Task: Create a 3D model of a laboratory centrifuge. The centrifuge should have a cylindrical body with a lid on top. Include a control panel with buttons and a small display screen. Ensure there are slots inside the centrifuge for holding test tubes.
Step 131:
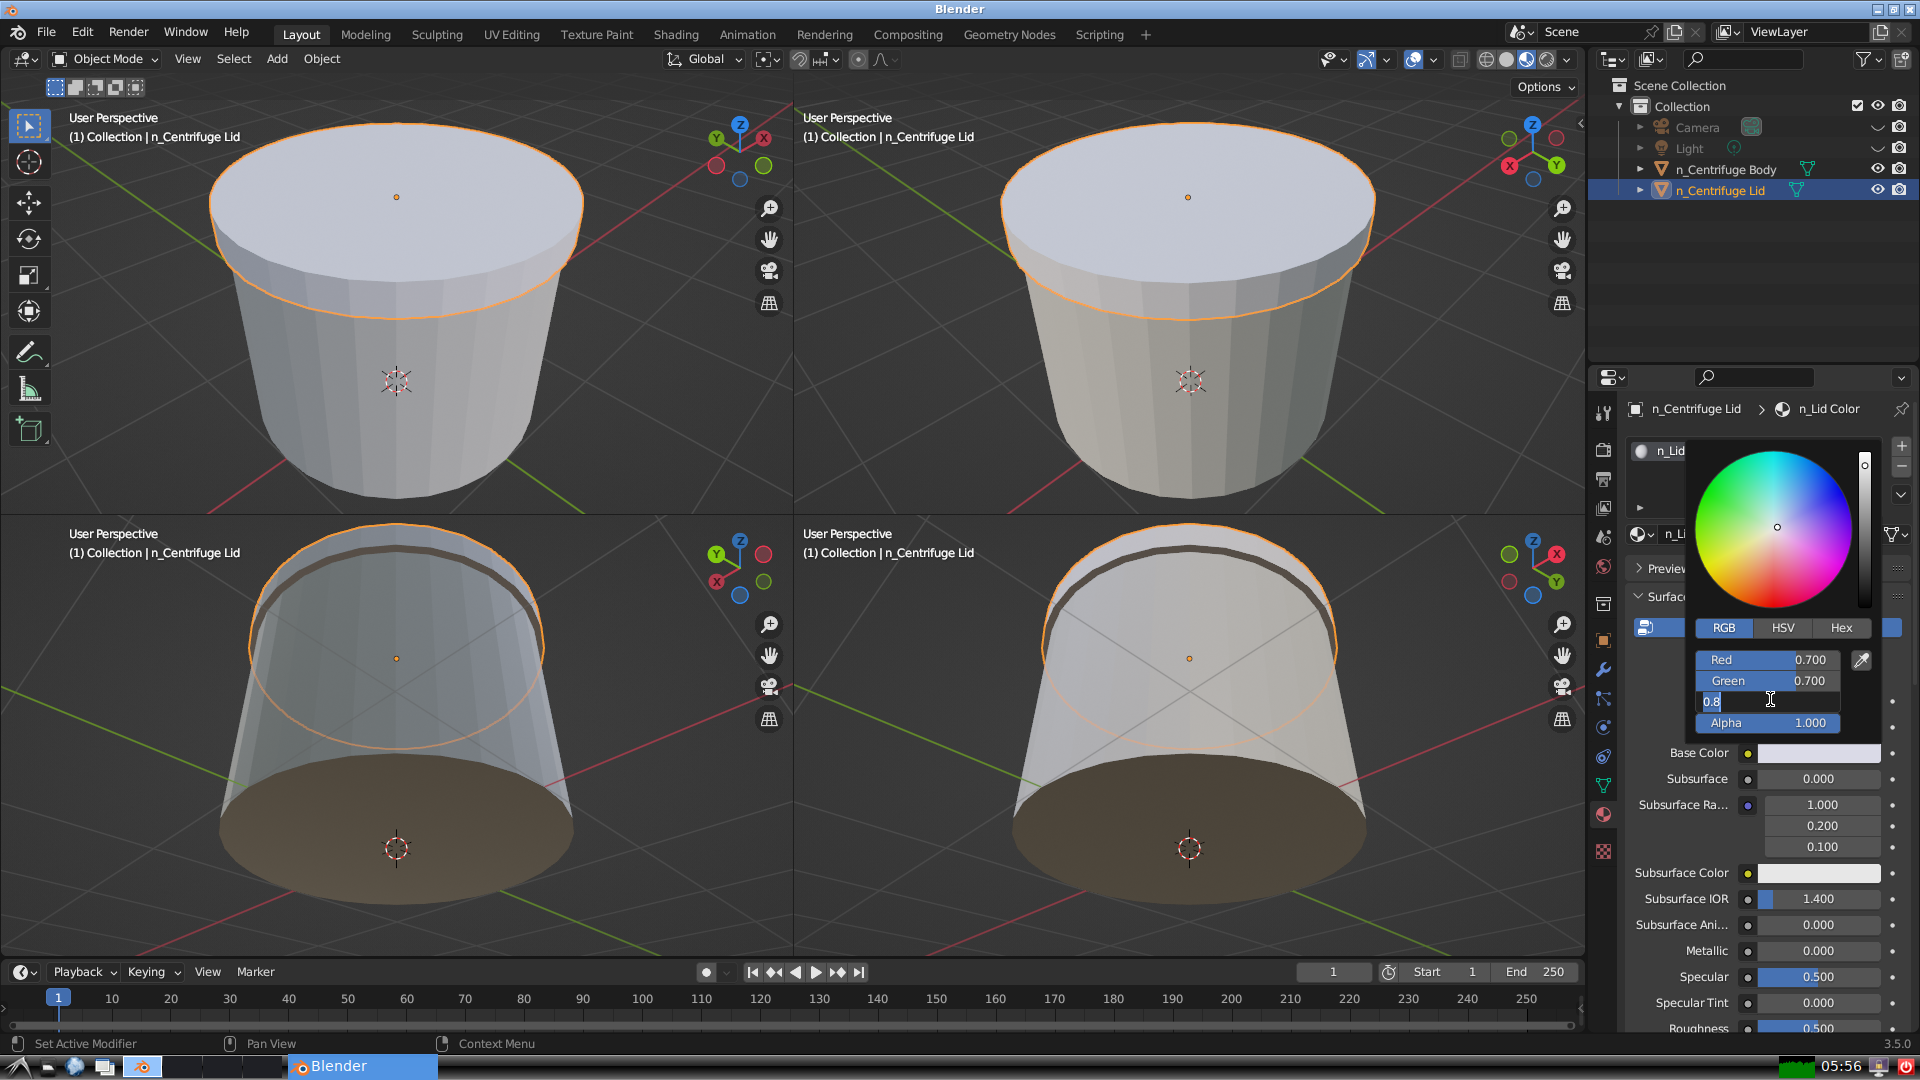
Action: input_text: 0.7